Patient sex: M
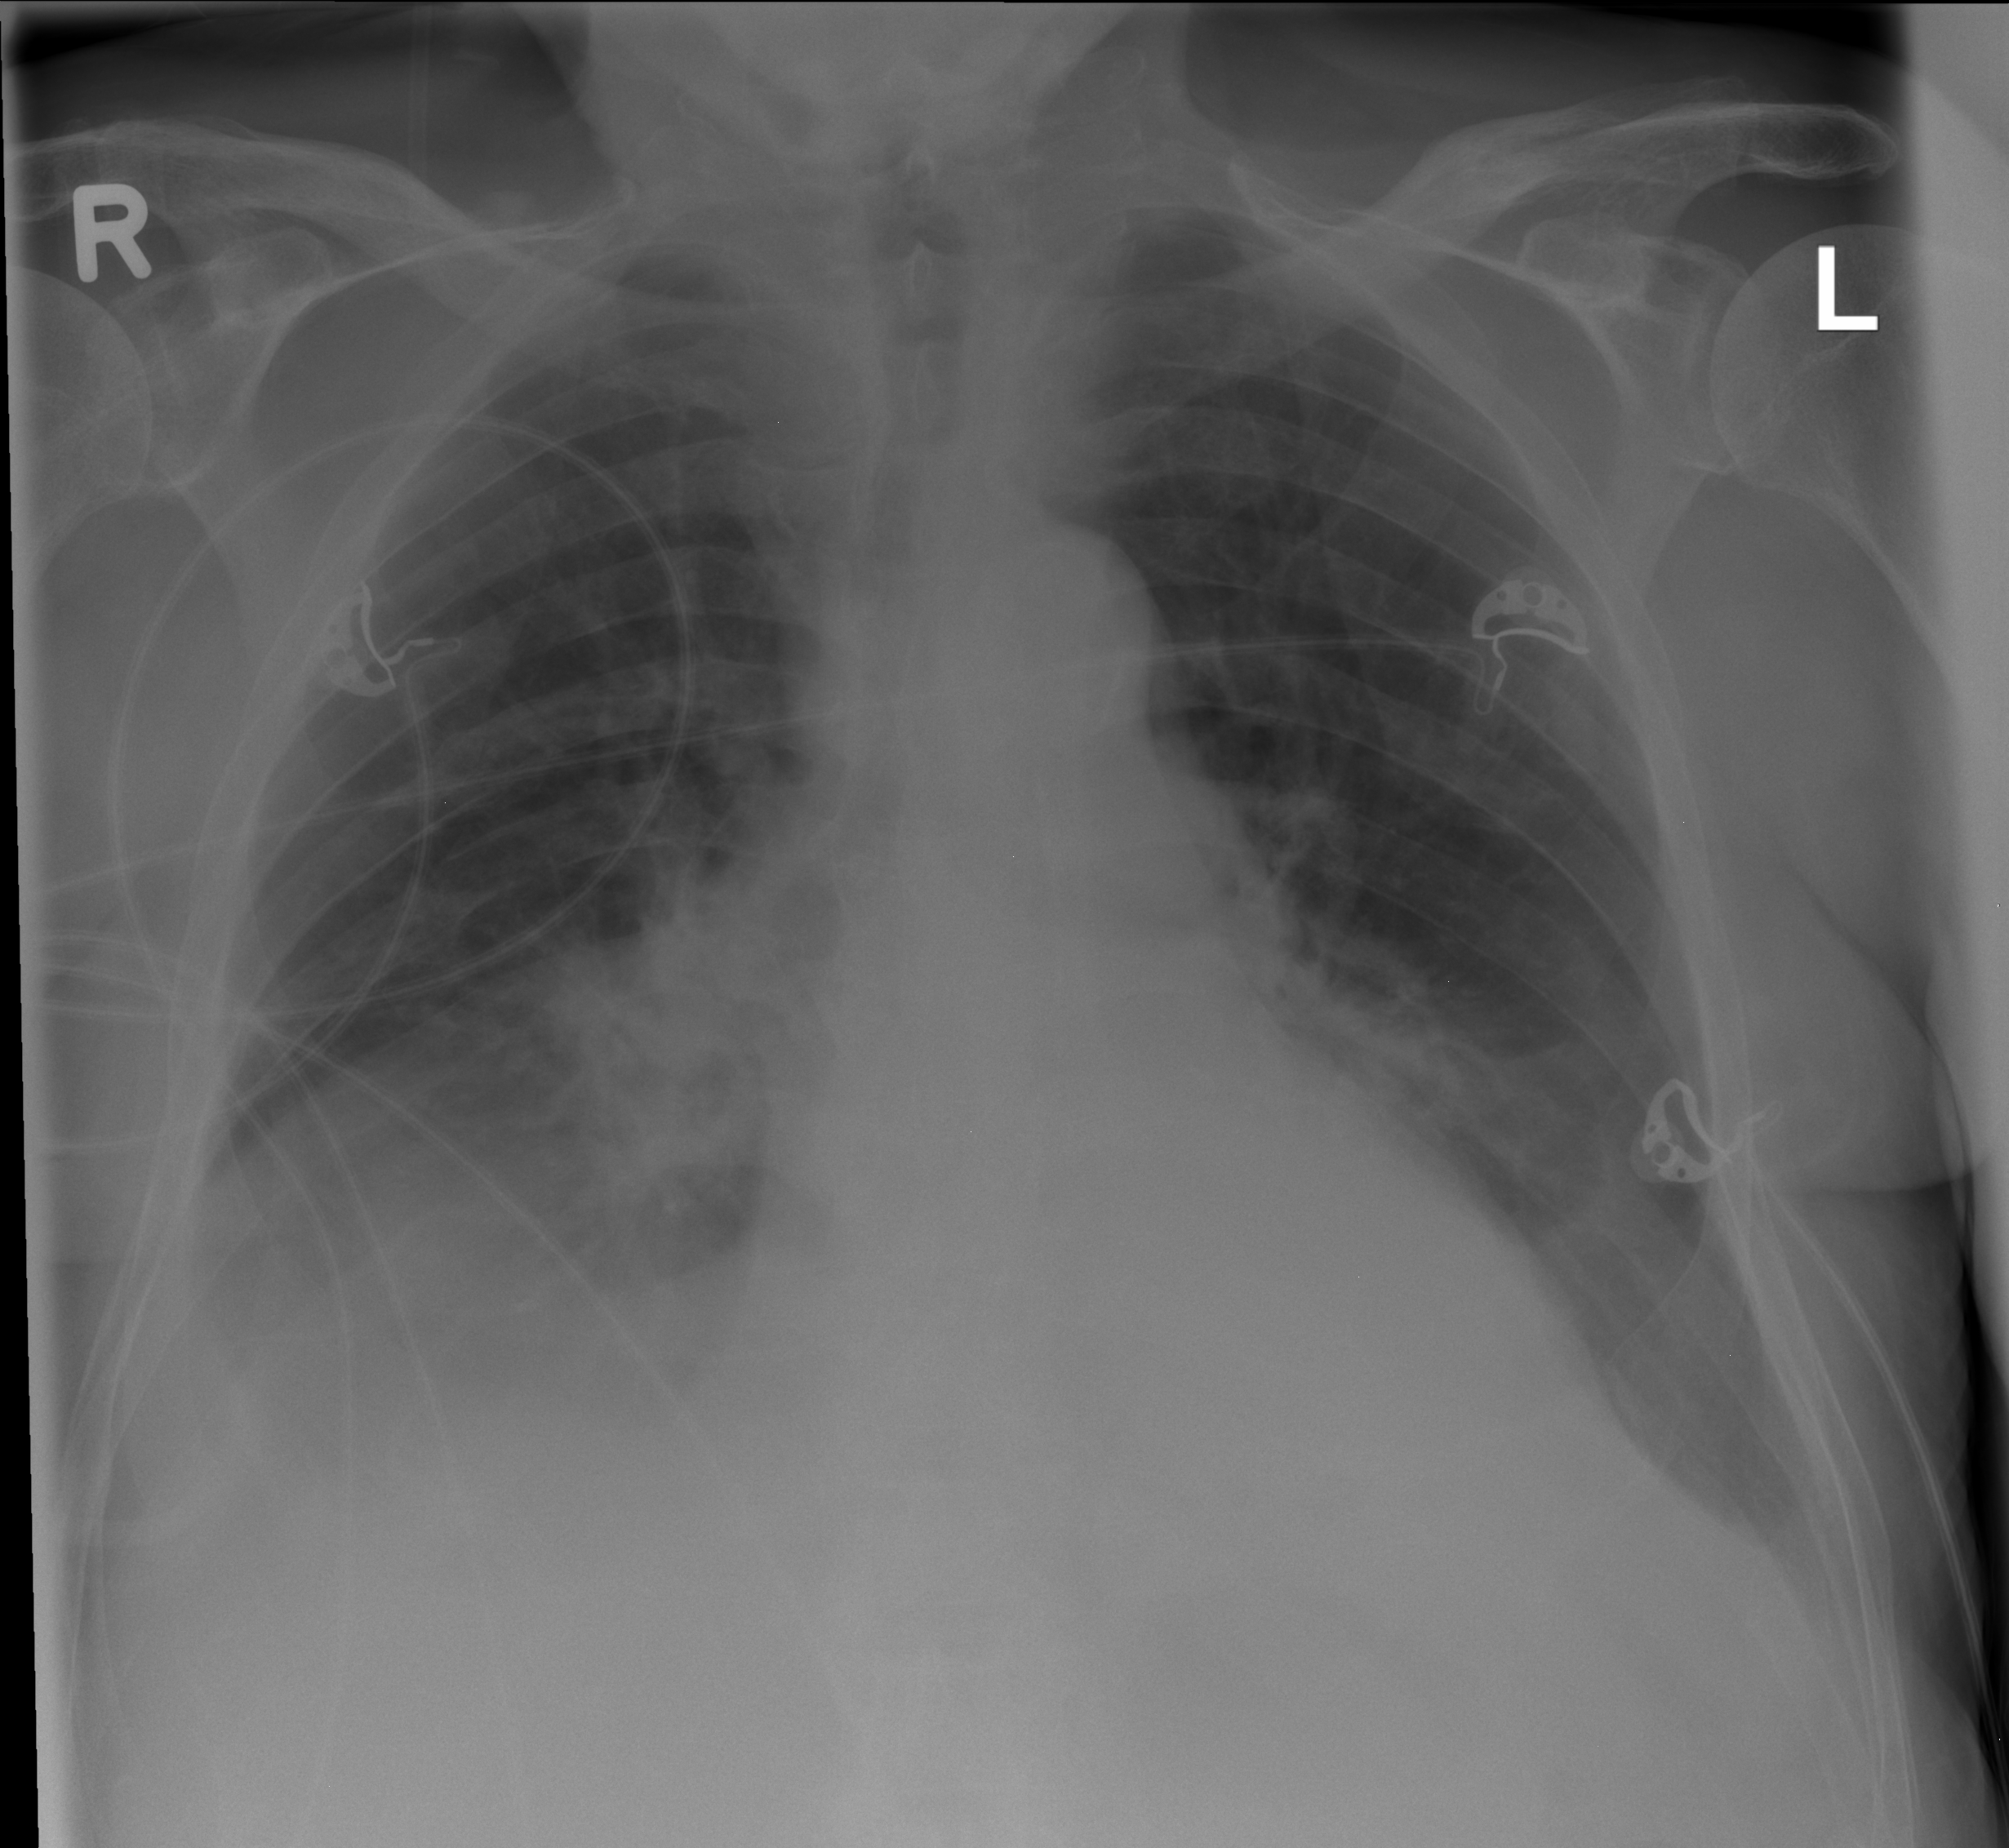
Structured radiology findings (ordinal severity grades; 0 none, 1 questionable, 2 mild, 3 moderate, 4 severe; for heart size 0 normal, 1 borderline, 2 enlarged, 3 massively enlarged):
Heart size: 2
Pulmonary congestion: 0
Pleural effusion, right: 2
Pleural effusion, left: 0
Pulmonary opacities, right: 2
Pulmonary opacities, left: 0
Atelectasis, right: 2
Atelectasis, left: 0